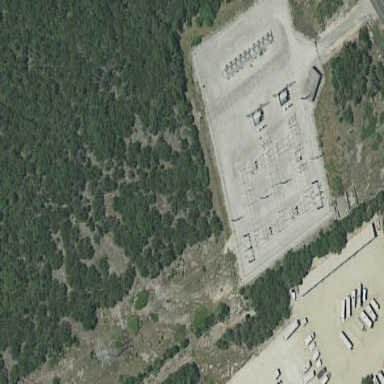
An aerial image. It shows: Outdoor distribution substation protected by fence.